Platform: macOS
Application: Chrome
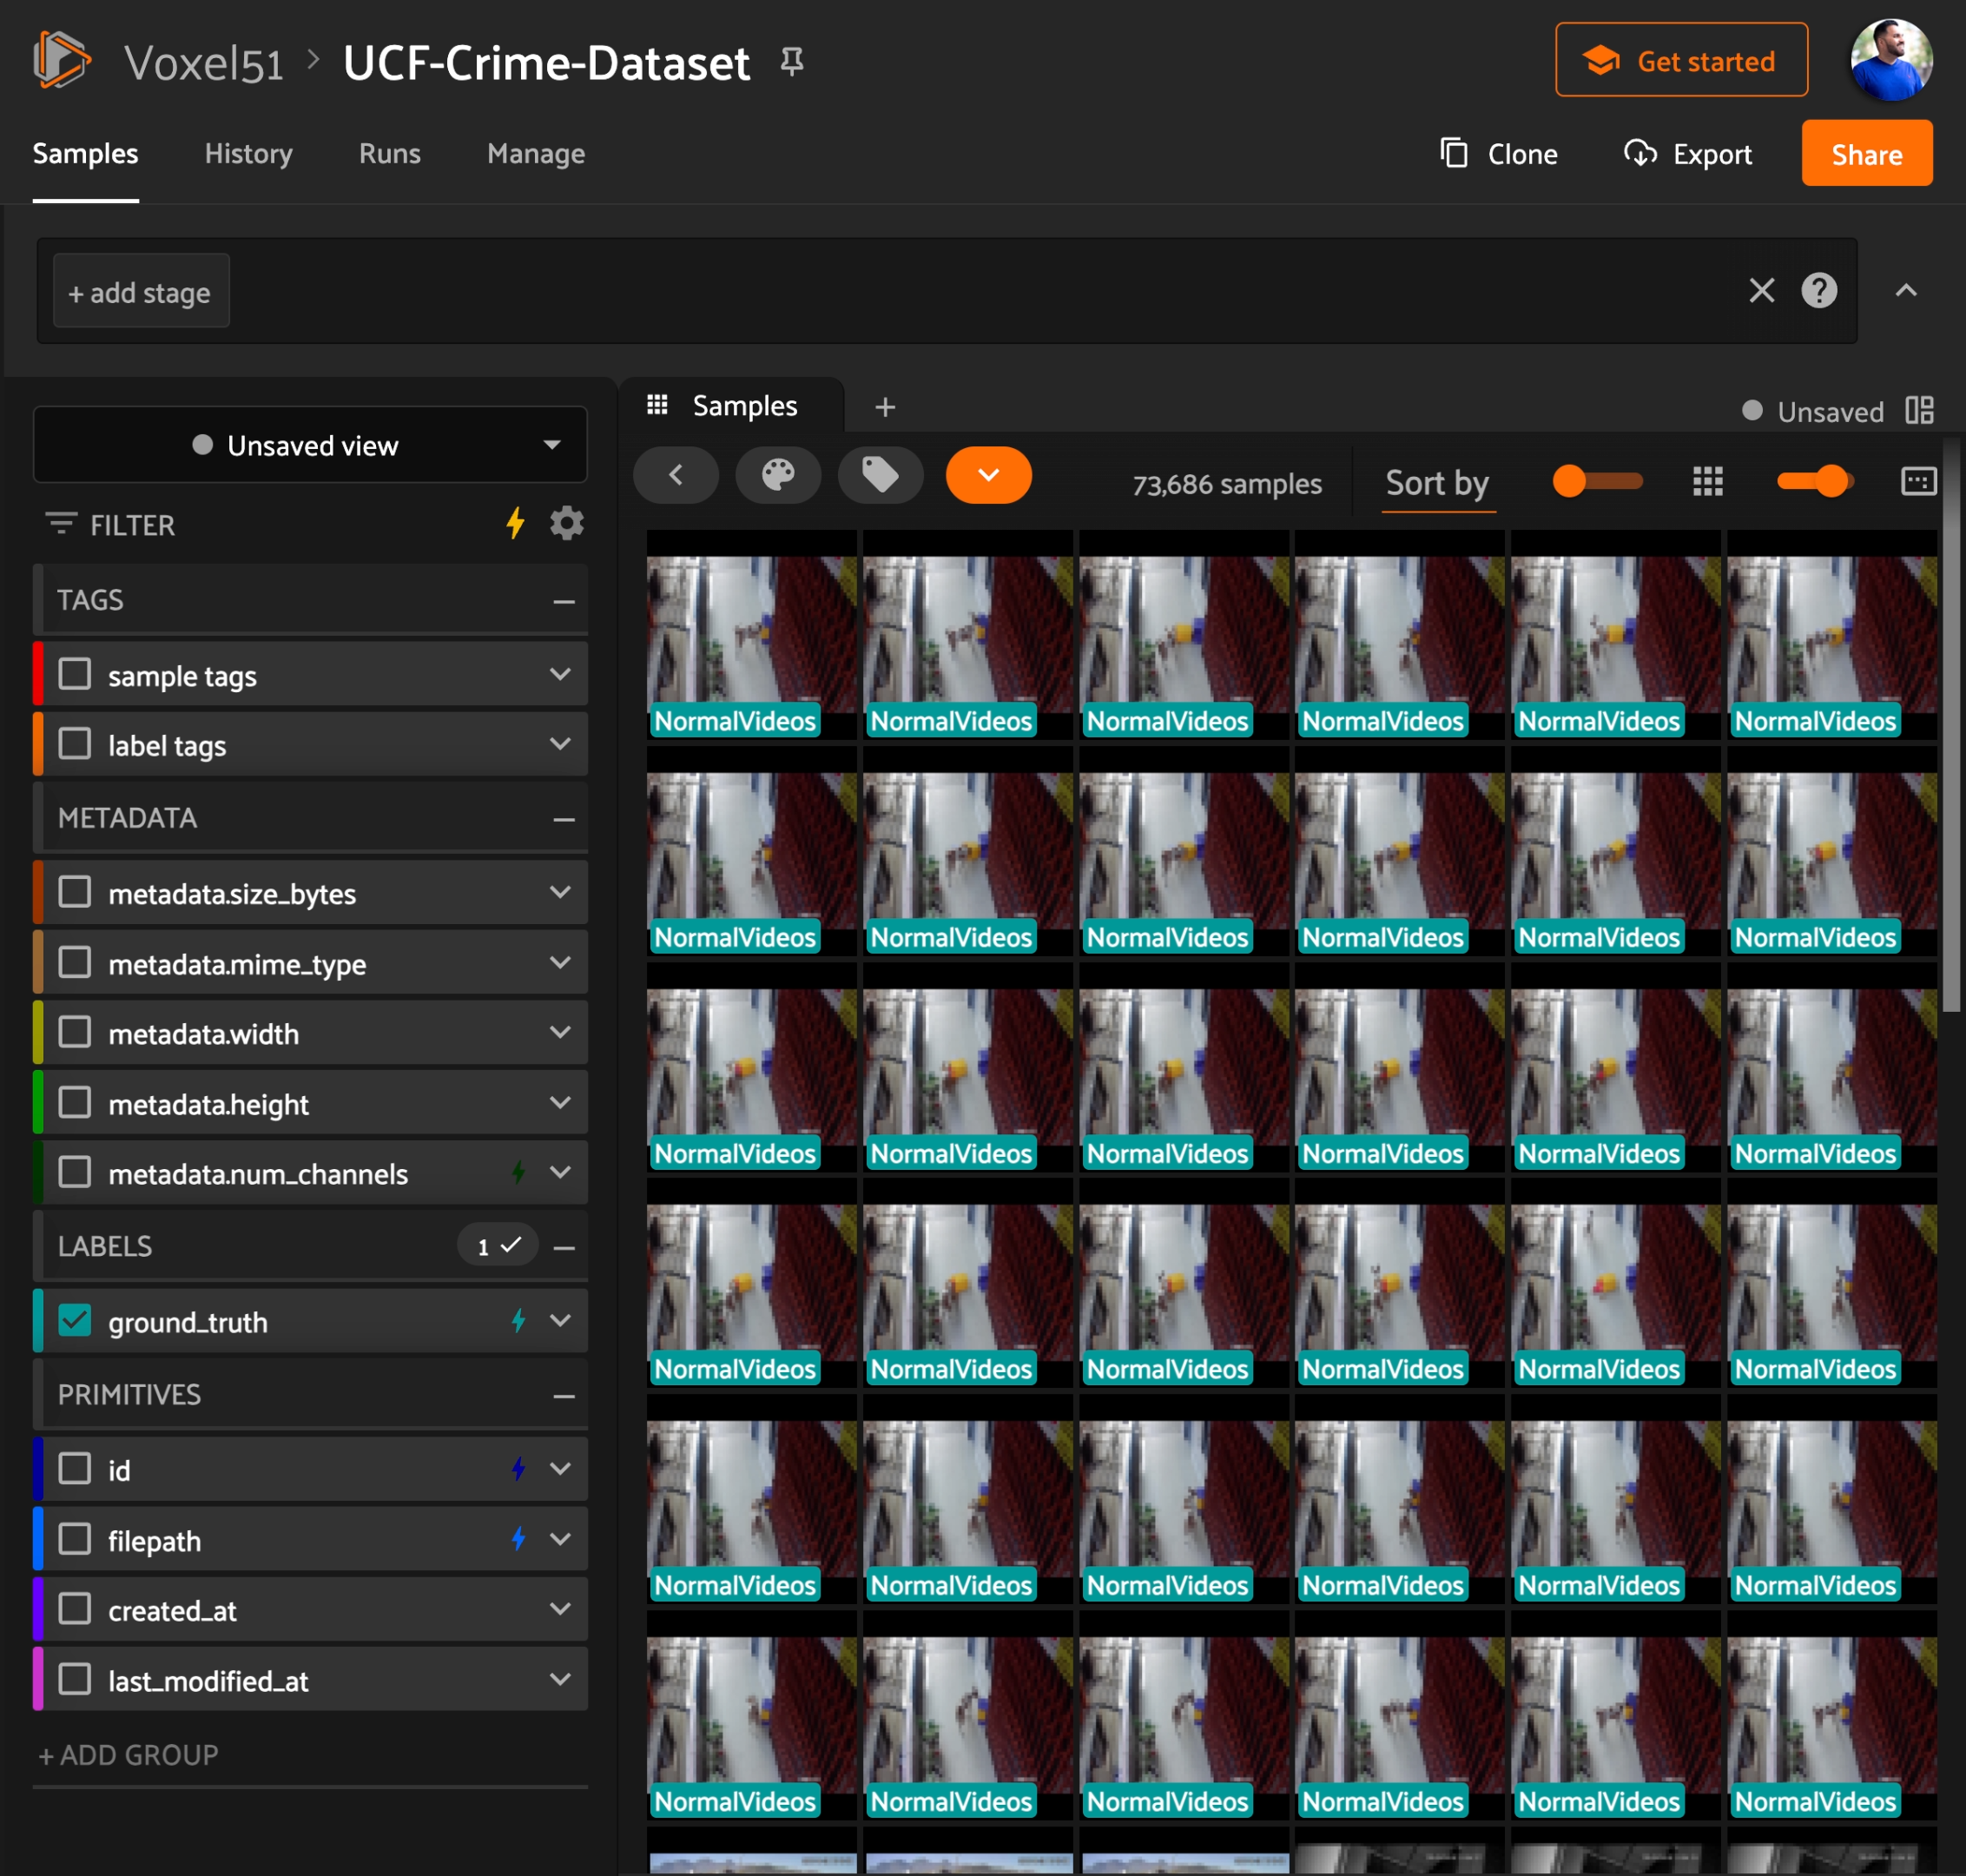
task_description: Show the sample tags for the samples in this dataset
action_type: click

task_description: Show the label tags for the labels in this dataset
action_type: click
element_info: Checkbox

task_description: I want to see the metadata for the size in bytes for samples in this dataset
action_type: click
element_info: Checkbox

task_description: Display the metadata.mime_type field on samples in the samples panel
action_type: click
element_info: Checkbox

task_description: Show the metadata for the width of samples
action_type: click
element_info: Checkbox

task_description: Show me the height of each image
action_type: click
element_info: Checkbox

task_description: i want to see the number of channels each image has
action_type: click
element_info: Checkbox

task_description: Open the color settings menu
action_type: click
element_info: Icon

task_description: Filter the dataset by tag value
action_type: click
element_info: Icon

task_description: Change how the sampels in the samples panel are sorted
action_type: select
element_info: Menu Item

task_description: Show when the samples were last modified
action_type: click
element_info: Checkbox

task_description: Show when the samples were created
action_type: click
element_info: Checkbox

task_description: Display the id for each samples in the sample panel
action_type: click
element_info: Checkbox

task_description: Show the filepath for each image
action_type: click
element_info: Checkbox